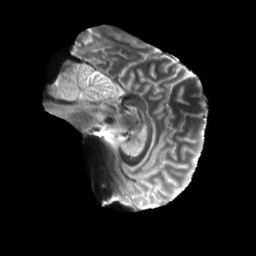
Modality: T2w
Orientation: sagittal
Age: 26
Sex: female
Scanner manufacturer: siemens
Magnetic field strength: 6.98 T
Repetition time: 7.776 s
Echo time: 0.076 s